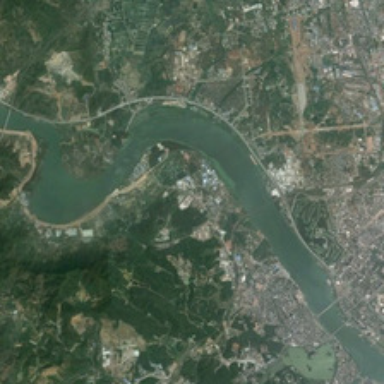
Mountains covered with green plants and urban areas are in two sides of a curved green river .